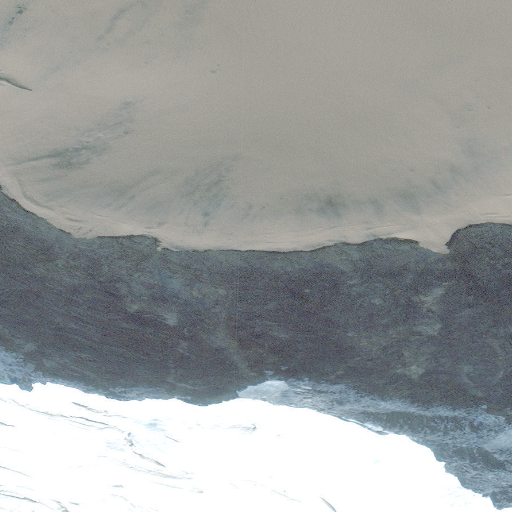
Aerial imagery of mountain in Alaska named The Horn Peaks containing only unknown